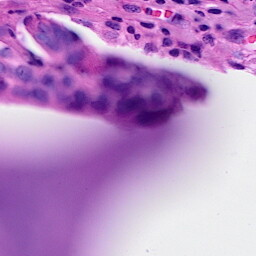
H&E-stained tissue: Breast